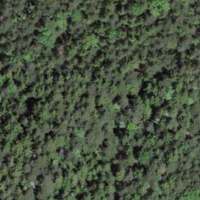
EUNIS habitat code: 43
Species observed at this site:
Neottia nidus-avis
Cypripedium calceolus
Neottia ovata
Cephalanthera longifolia